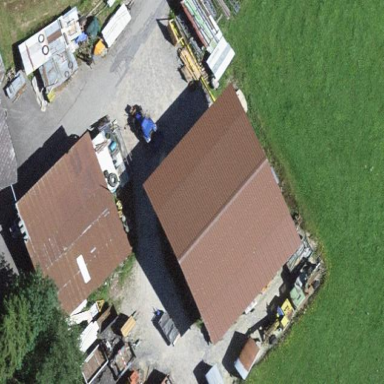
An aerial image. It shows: Warehouse building.